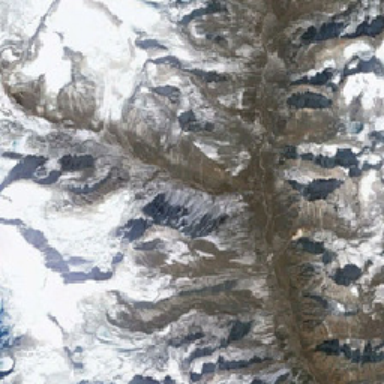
There is no place to snow in some places .